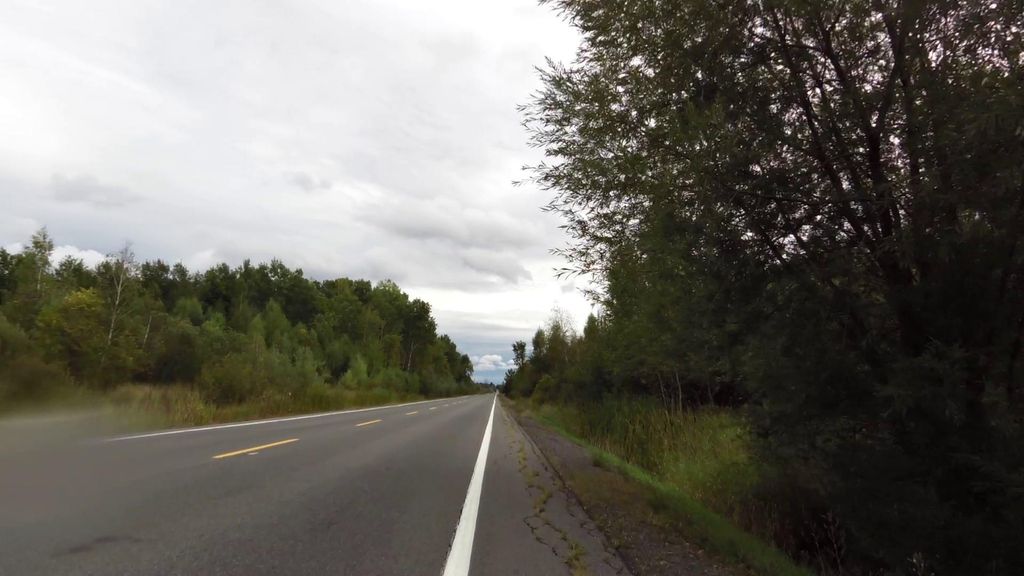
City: ottawa-gatineau